Question: I know questions like that have been asked a few thousand times, but this thing drives me crazy.
I'm trying to create a simple popup, the height of the parent is set, if I set the height of the titlebar, it changes nothing.
Hope someone can help me with this, so I don't need to smash my keyboard today.
Thank you.

'''
html {
height: 100vh;
}
#popup-window {
position: absolute;
;
height: 50%;
width: 50%;
background-color: #50ed77;
border: 1px solid #3E3B3B;
border-radius: 5px;
top: 50%;
left: 50%;
transform: translate(-50%, -50%);
max-width: 800px;
z-index: 2;
-webkit-box-shadow: 2px 2px #000;
box-shadow: 2px 2px #000;
}
#popup-window-titlebar {
background-color: #21522d;
color: white;
padding: 10px;
font-weight: bold;
border-top-left-radius: 5px;
border-top-right-radius: 5px;
}
#popup-window-inner {
margin: 5px;
max-height: 100%;
height: 100%;
}
#popup-window-list {
margin: 5px;
padding: 10px;
height: 100%;
max-width: 100%;
max-height: 100%;
overflow-y: auto;
}
.window-close-btn {
float: right;
color: #fff;
font-weight: bold;
transition-duration: .5s;
}
.window-close-btn:hover {
cursor: pointer;
color: #ff115c;
}
'''
'''
<div id="popup-window">
<div id="popup-window-titlebar">
<b>Funny Title</b>
<div class="window-close-btn">
X
</div>
</div>
<div id="popup-window-inner">
<div id="popup-window-list">
<div>Entry</div>
<div>Entry</div>
<div>Entry</div>
<div>Entry</div>
<div>Entry</div>
<div>Entry</div>
<div>Entry</div>
<div>Entry</div>
<div>Entry</div>
<div>Entry</div>
<div>Entry</div>
<div>Entry</div>
<div>Entry</div>
<div>Entry</div>
<div>Entry</div>
<div>Entry</div>
<div>Entry</div>
<div>Entry</div>
<div>Entry</div>
<div>Entry</div>
<div>Entry</div>
<div>Entry</div>
<div>Entry</div>
<div>Entry</div>
<div>Entry</div>
<div>Entry</div>
<div>Entry</div>
<div>Entry</div>
<div>Entry</div>
<div>Entry</div>
<div>Entry</div>
<div>Entry</div>
<div>Entry</div>
<div>Entry</div>
<div>Entry</div>
<div>Entry</div>
<div>Entry</div>
<div>Entry</div>
<div>Entry</div>
<div>Entry</div>
<div>Entry</div>
<div>Entry</div>
<div>Entry</div>
<div>Entry</div>
<div>Entry</div>
<div>Entry</div>
<div>Entry</div>
<div>Entry</div>
<div>Entry</div>
<div>Entry</div>
<div>Entry</div>
<div>Entry</div>
<div>Entry</div>
<div>Entry</div>
<div>Entry</div>
<div>Entry</div>
<div>Entry</div>
<div>Entry</div>
<div>Entry</div>
<div>Entry</div>
<div>Entry</div>
<div>Entry</div>
<div>Entry</div>
<div>Entry</div>
<div>Entry</div>
<div>Entry</div>
<div>Entry</div>
<div>Entry</div>
<div>Entry</div>
<div>Entry</div>
<div>Entry</div>
<div>Entry</div>
<div>Entry</div>
<div>Entry</div>
<div>Entry</div>
<div>Entry</div>
<div>Entry</div>
<div>Entry</div>
<div>Entry</div>
<div>Entry</div>
<div>Entry</div>
<div>Entry</div>
<div>Entry</div>
<div>Entry</div>
<div>Entry</div>
<div>Entry</div>
<div>Entry</div>
<div>Entry</div>
<div>Entry</div>
<div>Entry</div>
<div>Entry</div>
<div>Entry</div>
<div>Entry</div>
<div>Entry</div>
<div>Entry</div>
<div>Entry</div>
<div>Entry</div>
<div>Entry</div>
<div>Entry</div>
<div>Entry</div>
<div>Entry</div>
<div>Entry</div>
<div>Entry</div>
<div>Entry</div>
<div>Entry</div>
<div>Entry</div>
<div>Entry</div>
<div>Entry</div>
<div>Entry</div>
<div>Entry</div>
<div>Entry</div>
<div>Entry</div>
<div>Entry</div>
<div>Entry</div>
<div>Entry</div>
</div>
</div>
</div>
'''
Want to fix the overflow. Googled for 2 hours now and tried different attributes (position, height...)
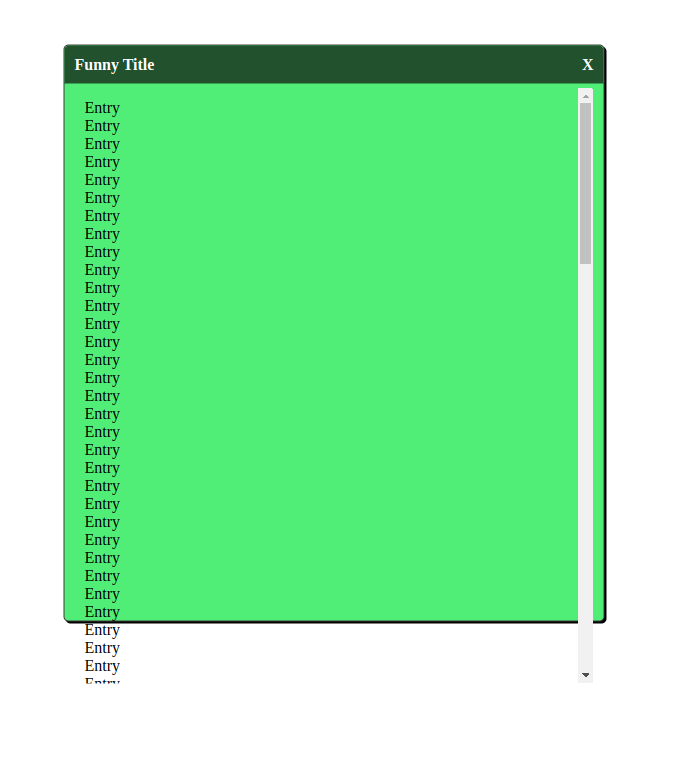
Answer: I would make your popup window flex with a direction of column, then you can make the inner flex grow (to take the remaining height of the popup after the title).
If you then make the inner relative, you can absolutely position your scroll div to fill the inner and then your overflow should work:
'''
html {
height: 100vh;
}
#popup-window {
position: absolute;
height: 50%;
width: 50%;
background-color: #50ed77;
border: 1px solid #3E3B3B;
border-radius: 5px;
top: 50%;
left: 50%;
transform: translate(-50%, -50%);
max-width: 800px;
z-index: 2;
-webkit-box-shadow: 2px 2px #000;
box-shadow: 2px 2px #000;
display:flex; /* make this flex with a direction of column */
flex-direction:column;
}
#popup-window-titlebar {
background-color: #21522d;
color: white;
padding: 10px;
font-weight: bold;
border-top-left-radius: 5px;
border-top-right-radius: 5px;
}
#popup-window-inner {
margin: 5px;
flex-grow: 1; /* make this grow to fill remaining space and also relative */
position:relative;
}
#popup-window-list {
position:absolute; /* absolutely position this to fill inner - 5px below replaces your margin */
top:5px;
left:5px;
right:5px;
bottom:5px;
padding: 10px;
overflow-y: auto;
}
.window-close-btn {
float: right;
color: #fff;
font-weight: bold;
transition-duration: .5s;
}
.window-close-btn:hover {
cursor: pointer;
color: #ff115c;
}
'''
'''
<div id="popup-window">
<div id="popup-window-titlebar">
<b>Funny Title</b>
<div class="window-close-btn">
X
</div>
</div>
<div id="popup-window-inner">
<div id="popup-window-list">
<div>Entry</div>
<div>Entry</div>
<div>Entry</div>
<div>Entry</div>
<div>Entry</div>
<div>Entry</div>
<div>Entry</div>
<div>Entry</div>
<div>Entry</div>
<div>Entry</div>
<div>Entry</div>
<div>Entry</div>
<div>Entry</div>
<div>Entry</div>
<div>Entry</div>
<div>Entry</div>
<div>Entry</div>
<div>Entry</div>
<div>Entry</div>
<div>Entry</div>
<div>Entry</div>
<div>Entry</div>
<div>Entry</div>
<div>Entry</div>
<div>Entry</div>
<div>Entry</div>
<div>Entry</div>
<div>Entry</div>
<div>Entry</div>
<div>Entry</div>
<div>Entry</div>
<div>Entry</div>
<div>Entry</div>
<div>Entry</div>
<div>Entry</div>
<div>Entry</div>
<div>Entry</div>
<div>Entry</div>
<div>Entry</div>
<div>Entry</div>
<div>Entry</div>
<div>Entry</div>
<div>Entry</div>
<div>Entry</div>
<div>Entry</div>
<div>Entry</div>
<div>Entry</div>
<div>Entry</div>
<div>Entry</div>
<div>Entry</div>
<div>Entry</div>
<div>Entry</div>
<div>Entry</div>
<div>Entry</div>
<div>Entry</div>
<div>Entry</div>
<div>Entry</div>
<div>Entry</div>
<div>Entry</div>
<div>Entry</div>
<div>Entry</div>
<div>Entry</div>
<div>Entry</div>
<div>Entry</div>
<div>Entry</div>
<div>Entry</div>
<div>Entry</div>
<div>Entry</div>
<div>Entry</div>
<div>Entry</div>
<div>Entry</div>
<div>Entry</div>
<div>Entry</div>
<div>Entry</div>
<div>Entry</div>
<div>Entry</div>
<div>Entry</div>
<div>Entry</div>
<div>Entry</div>
<div>Entry</div>
<div>Entry</div>
<div>Entry</div>
<div>Entry</div>
<div>Entry</div>
<div>Entry</div>
<div>Entry</div>
<div>Entry</div>
<div>Entry</div>
<div>Entry</div>
<div>Entry</div>
<div>Entry</div>
<div>Entry</div>
<div>Entry</div>
<div>Entry</div>
<div>Entry</div>
<div>Entry</div>
<div>Entry</div>
<div>Entry</div>
<div>Entry</div>
<div>Entry</div>
<div>Entry</div>
<div>Entry</div>
<div>Entry</div>
<div>Entry</div>
<div>Entry</div>
<div>Entry</div>
<div>Entry</div>
<div>Entry</div>
<div>Entry</div>
<div>Entry</div>
<div>Entry</div>
<div>Entry</div>
<div>Entry</div>
<div>Entry</div>
<div>Entry</div>
</div>
</div>
</div>
'''